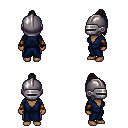
a pixel art fantasy rpg character, female body template, human, dark skin, blue robe, magenta pants, raven long topknot hairstyle, metal helm, leather bracers, four views (front, back, left, right), 2x2 character sprite sheet, small pixel art, hard edges, no anti-aliasing